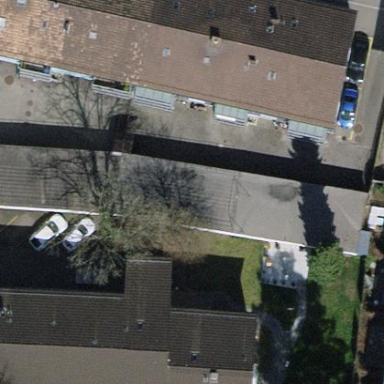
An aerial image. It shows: Group of garages.